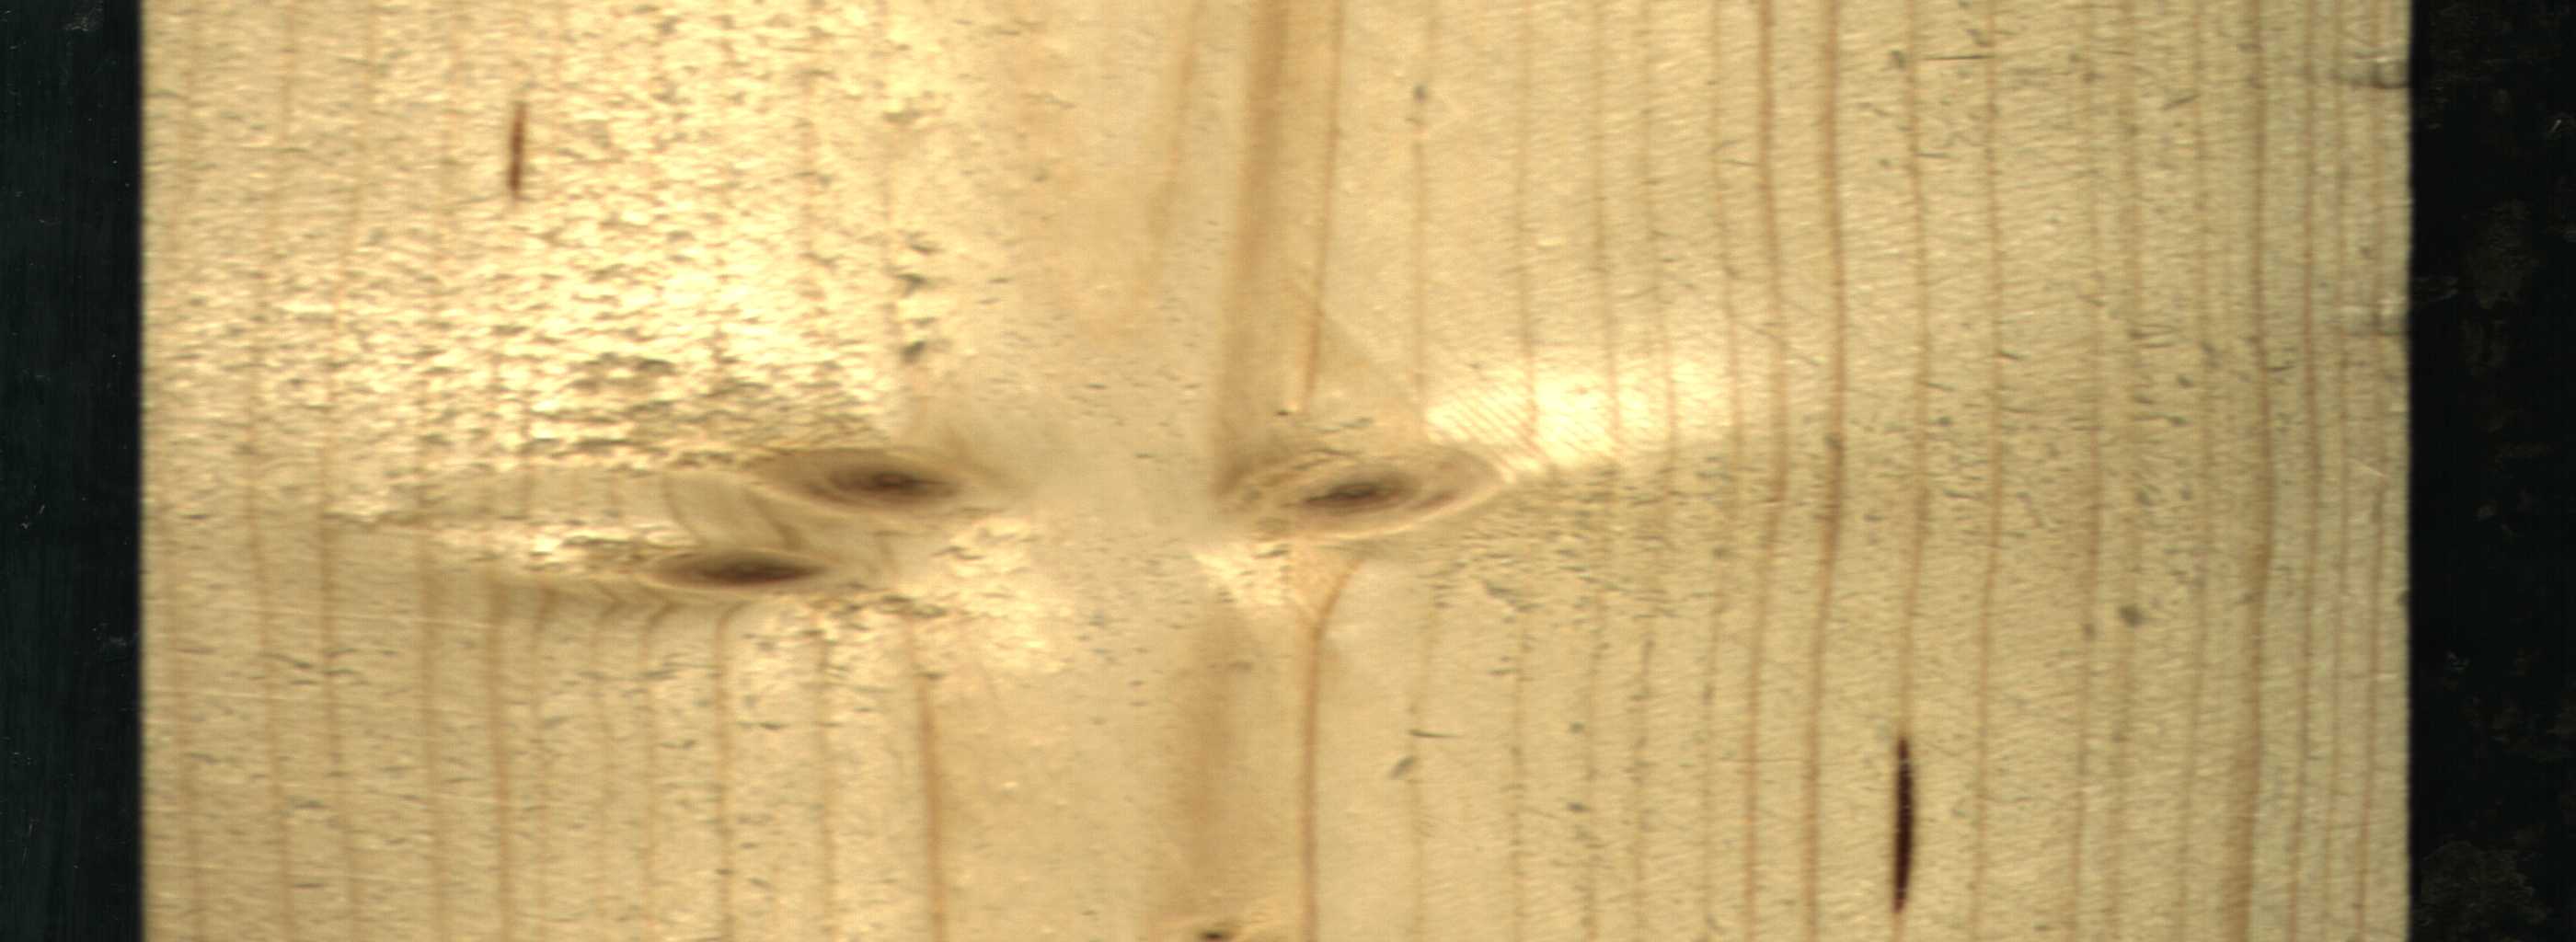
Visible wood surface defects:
resin
resin
Live_Knot
Live_Knot
Live_Knot